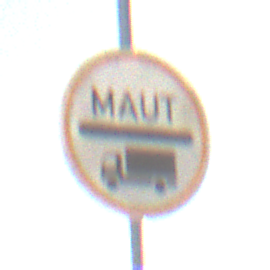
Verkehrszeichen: Mautpflicht
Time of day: SunriseSunset
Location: Outdoor (Nature)
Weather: PartlyCloudy
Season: NotSpecified
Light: Natural